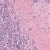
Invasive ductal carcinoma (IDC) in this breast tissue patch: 1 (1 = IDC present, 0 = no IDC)